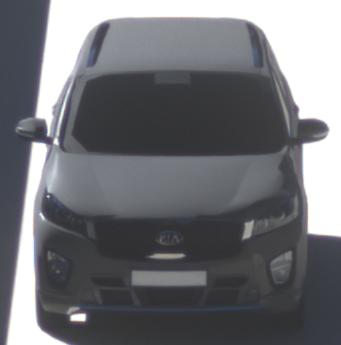
Make: KIA
Model: Sorento 2.2 CRDi
Detailed model: Sorento (UM)
Model produced from: 2015/03
Model produced until: 2017/10
Doors: 5
Color: gray
Road condition: dry road
Daytime: morning or afternoon
Contrast: high contrast